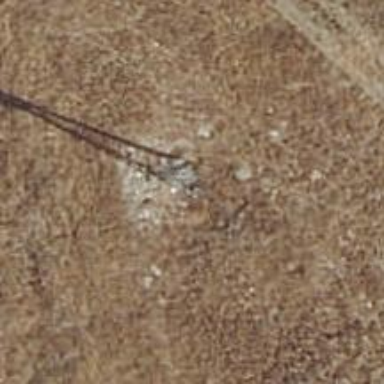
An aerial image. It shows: Power pole.